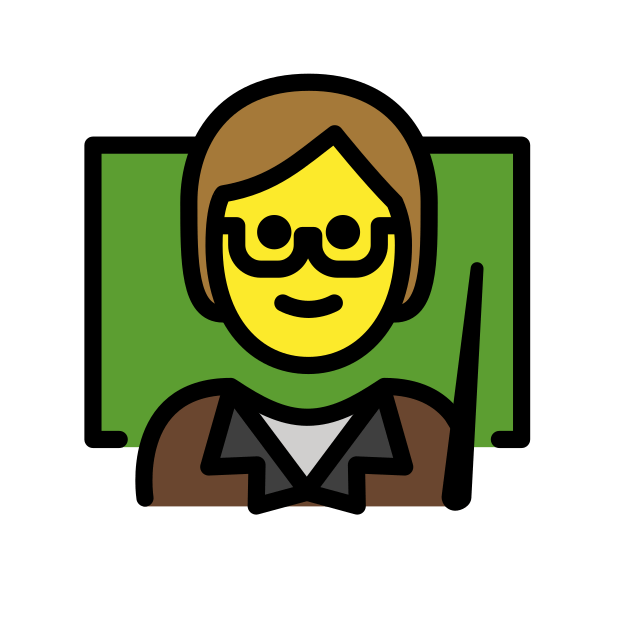
teacher